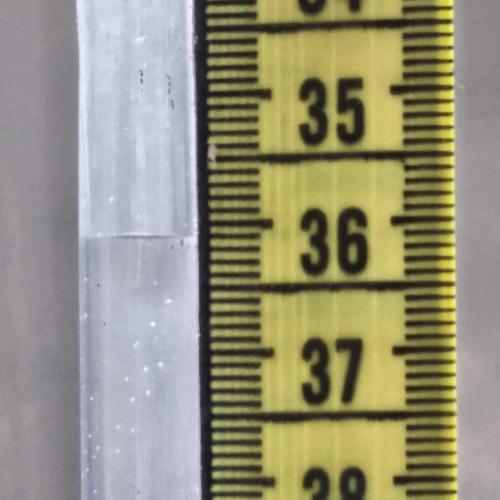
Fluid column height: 36.1 cm